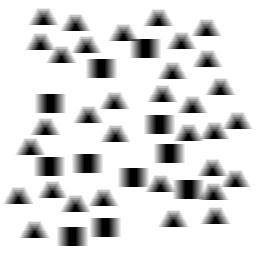
Squares: 11
Triangles: 33
Stars: 0
Total shapes: 44